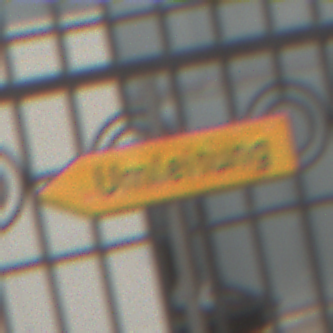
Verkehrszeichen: UmleitungswegweiserLinksweisend
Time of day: MorningAfternoon
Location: Outdoor (Urban)
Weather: Overcast
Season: NotSpecified
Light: Natural